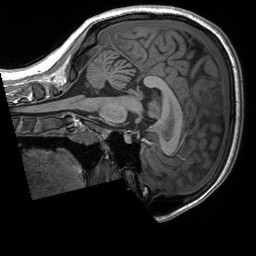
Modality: T1w
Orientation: sagittal
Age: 21
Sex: female
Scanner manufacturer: siemens
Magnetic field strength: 3 T
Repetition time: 2.4 s
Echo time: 0.00191 s